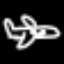
Label: airplane